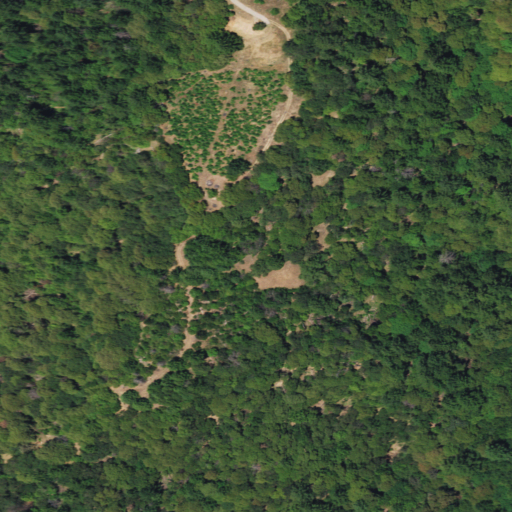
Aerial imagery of ridge(s) in California named Deer Ridge containing evergreen forest, mixed forest, and grassland